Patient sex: M
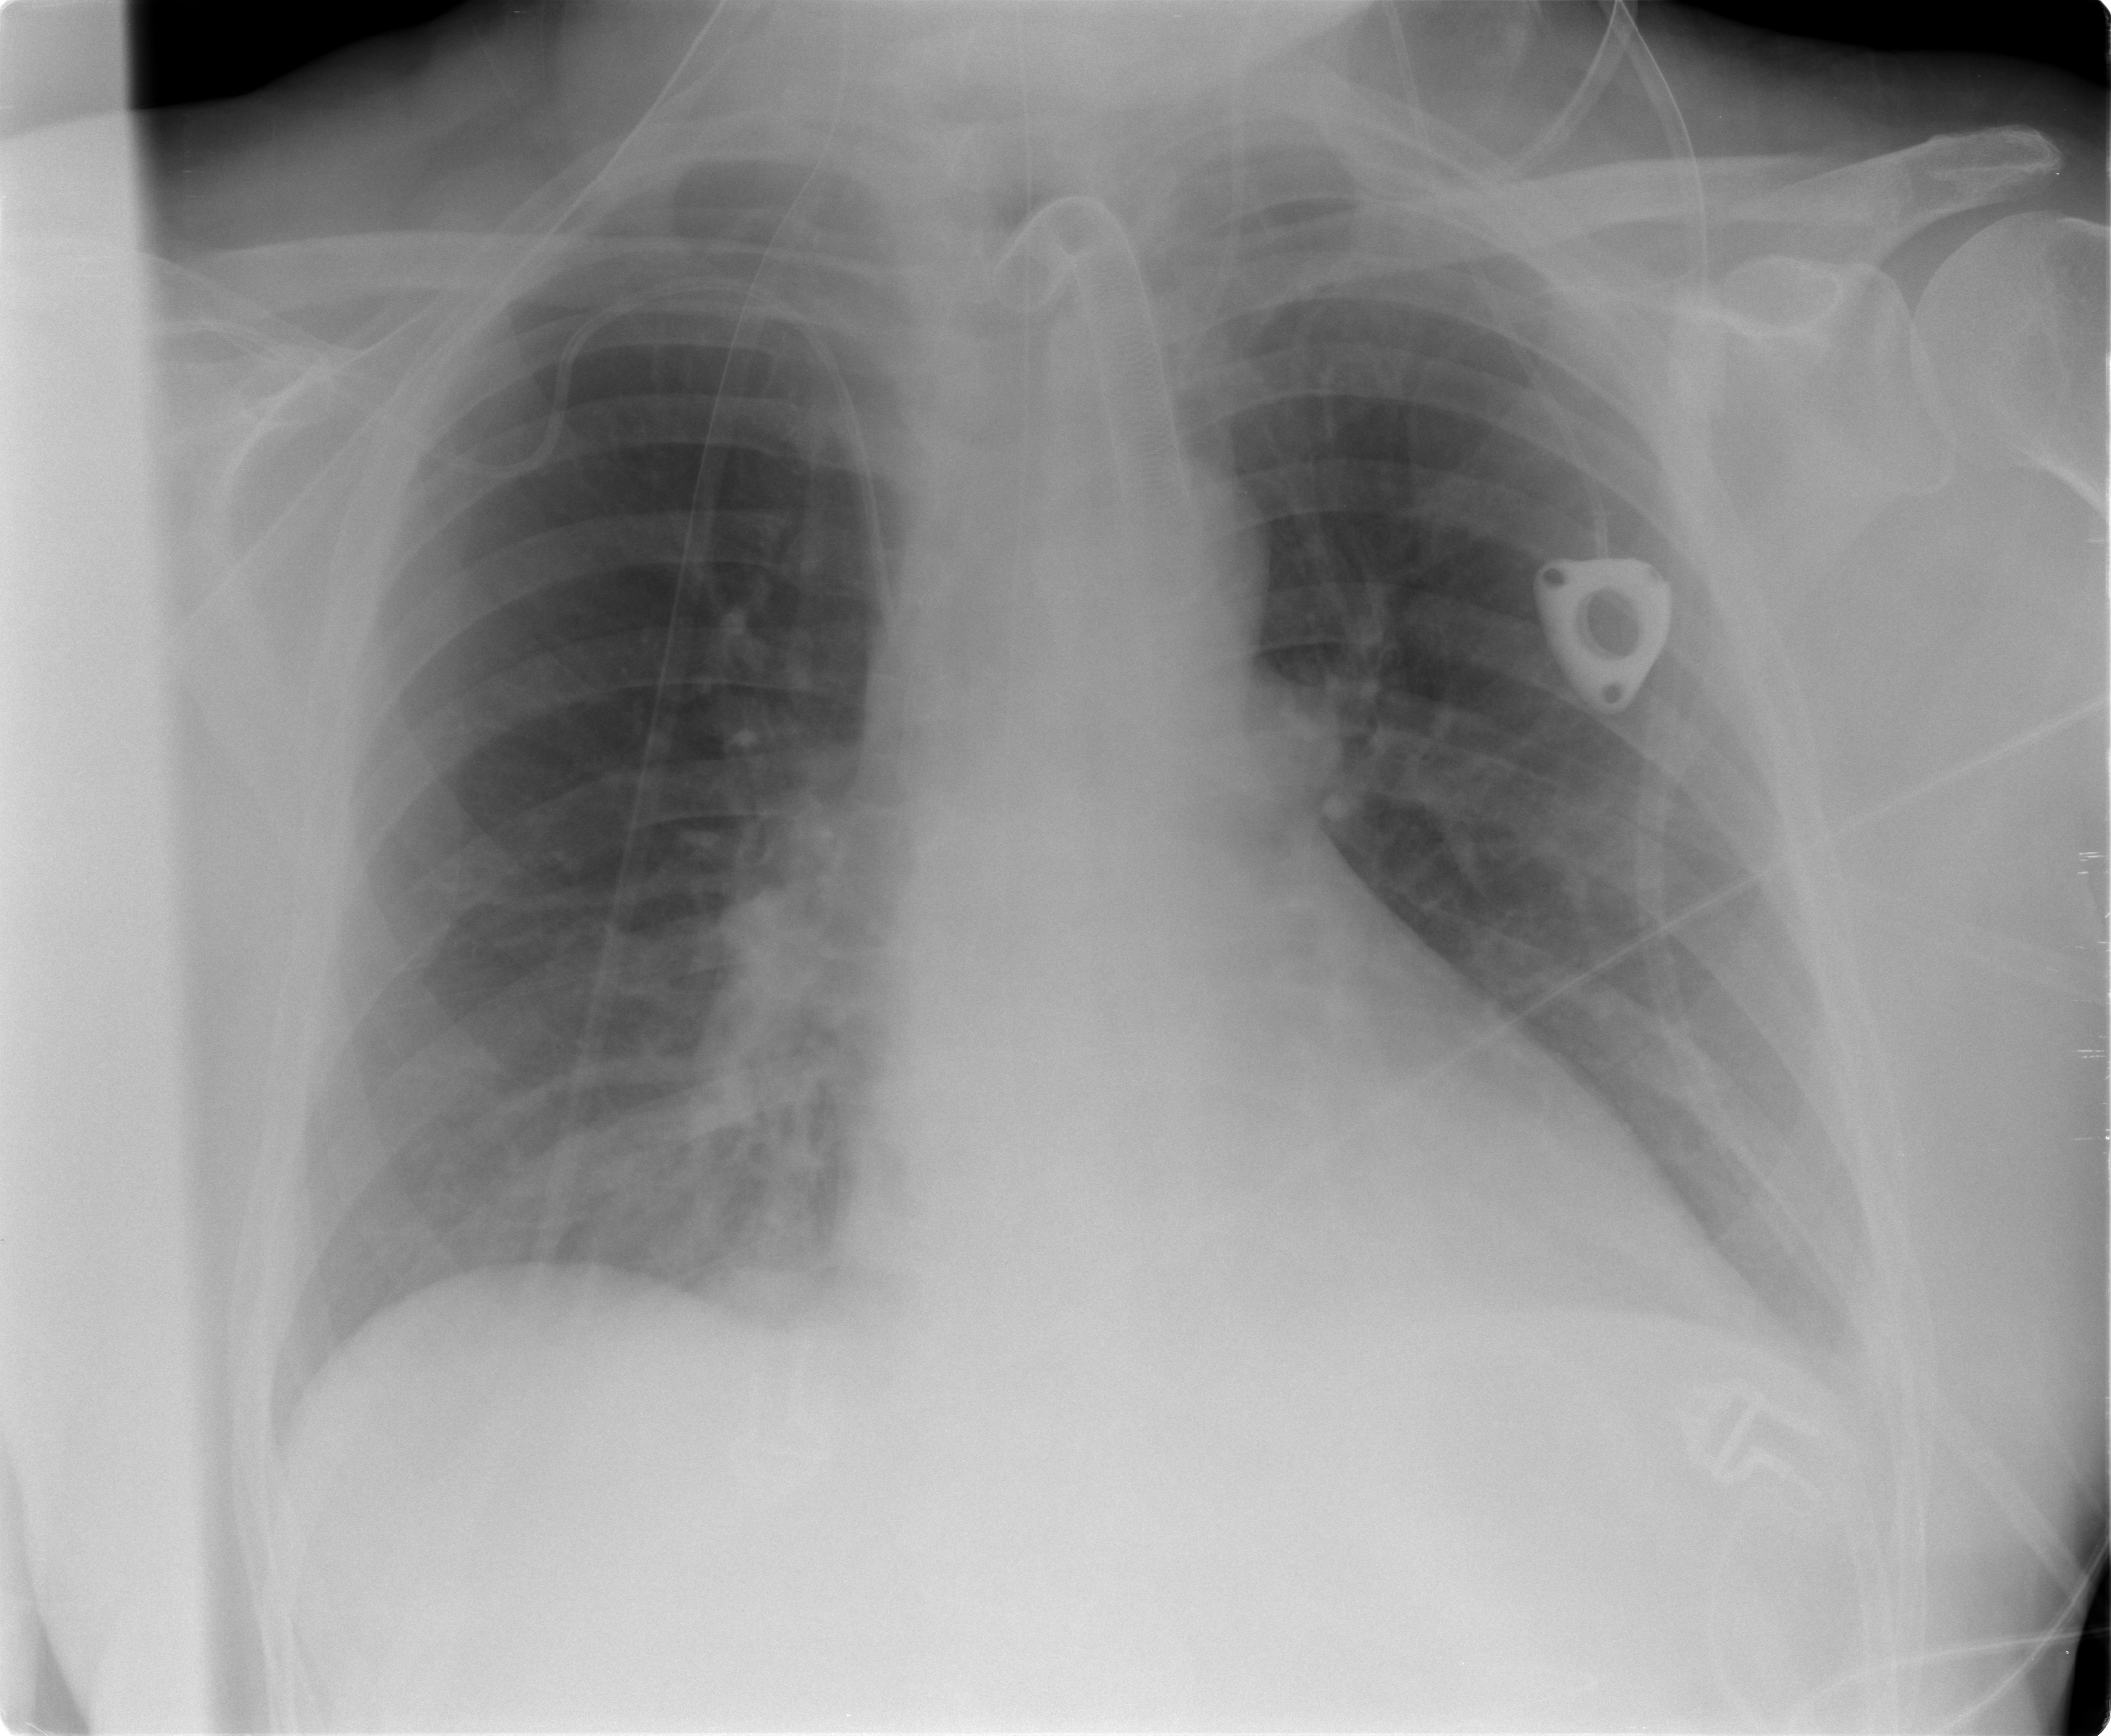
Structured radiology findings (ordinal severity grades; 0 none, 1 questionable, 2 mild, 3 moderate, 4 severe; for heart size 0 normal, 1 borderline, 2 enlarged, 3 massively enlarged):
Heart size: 0
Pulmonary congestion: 1
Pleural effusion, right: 0
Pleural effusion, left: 2
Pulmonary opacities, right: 0
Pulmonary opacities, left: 0
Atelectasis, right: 2
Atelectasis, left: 2